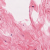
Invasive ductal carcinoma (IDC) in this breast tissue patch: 0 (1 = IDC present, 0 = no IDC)